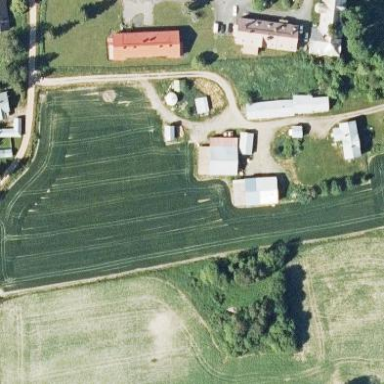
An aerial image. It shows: Farmyard area.